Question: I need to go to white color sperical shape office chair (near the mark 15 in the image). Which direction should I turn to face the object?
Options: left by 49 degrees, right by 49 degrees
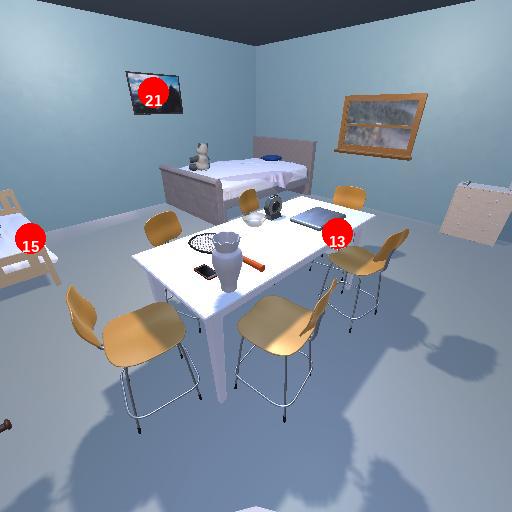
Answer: left by 49 degrees